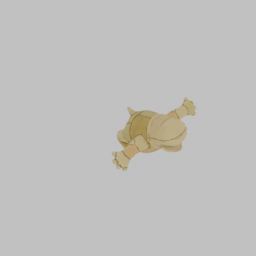
Label: animals